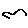
Label: bird